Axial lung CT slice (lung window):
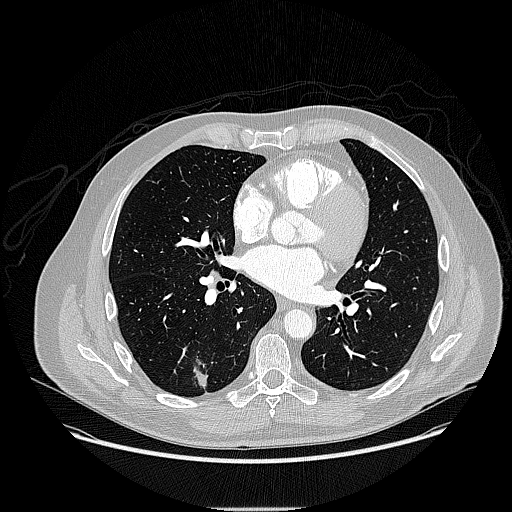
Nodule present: yes
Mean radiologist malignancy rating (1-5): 3.75